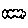
Label: cloud